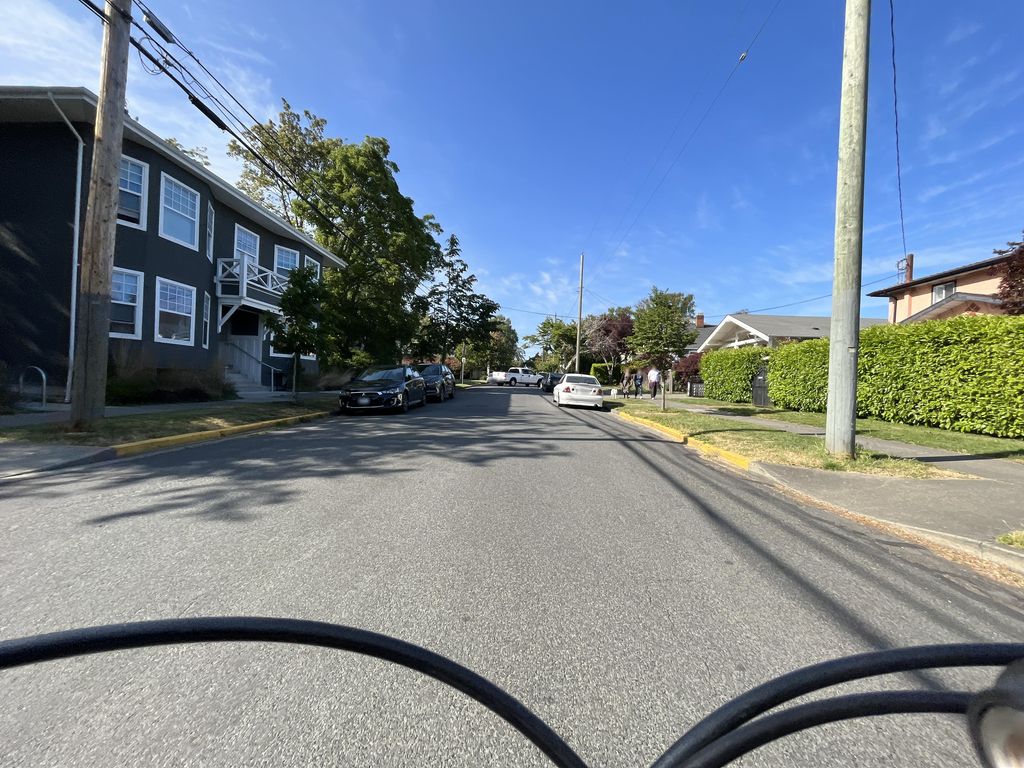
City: victoria